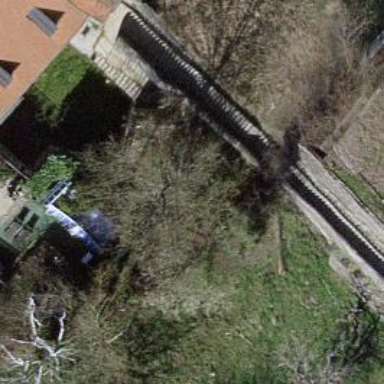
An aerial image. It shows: Road with steps.